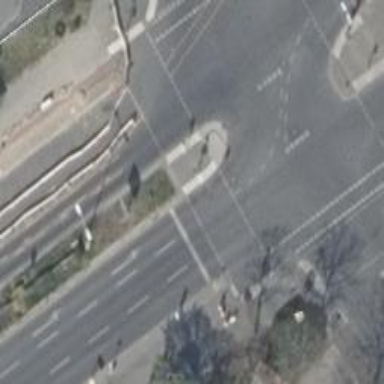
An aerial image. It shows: Footway located on traffic island.